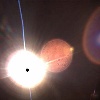
Label: sunburn